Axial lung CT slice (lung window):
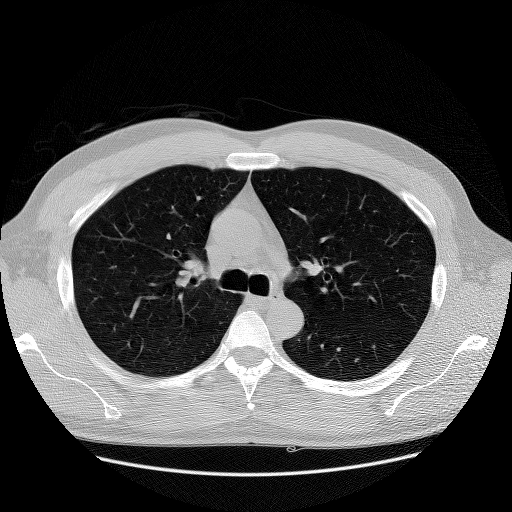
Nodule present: no